Question: I am having trouble resizing images in my UITableViewCell after the screen rotates. In my 'cellForRowAtIndexPath' I detect the width of the device, and if the width is less than 480 I set the image to the screens width, and then set the height to the (images height / images width * screen width) to keep the image scaled. If the width of the device is greater than 480 I do the same thing, except I set the width equal to half of the screen, making the scaled image a little bit smaller.
Below is an image I drew of how the page looks with both portrait and landscape layout. When I rotate from landscape to portrait the visible images still remain on the screen and do not re-size unless I scroll to the point where they leave the screen.

The same thing works when I go from portrait to landscape, it leaves a big open space on the right side until I scroll down, then it loads just fine. I have a feeling this is something simple such as adding an autoresizingmask, but I cannot figure out where to put it and how to address it:
'''
[self.myTableView setAutoresizesSubviews:YES];
[self.myTableView setAutoresizingMask:
UIViewAutoresizingFlexibleWidth |
UIViewAutoresizingFlexibleHeight];
'''
Below is my 'cellForRowAtIndexPath'
'''
- (UITableViewCell *)tableView:(UITableView *)tableView cellForRowAtIndexPath:(NSIndexPath *)indexPath
{
NSString *cellIndentifier = @"BasicCell";
UITableViewCell *myCell = [tableView dequeueReusableCellWithIdentifier:cellIndentifier];
myCell = [[UITableViewCell alloc] initWithStyle:UITableViewCellStyleDefault reuseIdentifier:cellIndentifier];
CGRect result = [UIScreen mainScreen].bounds;
CGFloat width = CGRectGetWidth(result);
CGFloat height = CGRectGetHeight(result);
UIInterfaceOrientation interfaceOrientation = [UIApplication sharedApplication].statusBarOrientation;
if(UIInterfaceOrientationIsPortrait(interfaceOrientation)){
result.size = CGSizeMake(width, height);
} else if(UIInterfaceOrientationIsLandscape(interfaceOrientation)) {
result.size = CGSizeMake(height, width);
}
if(result.size.width <= 480) {
Companies *item = _feedItems[indexPath.row];
myImageView = [[UIImageView alloc] initWithFrame:CGRectMake(0,0,CGRectGetWidth(self.listTableView.bounds), (item.imageName.size.height / item.imageName.size.width) * CGRectGetWidth(self.listTableView.bounds))];
myImageView.tag = indexPath.row;
myImageView.image = item.imageName;
[myCell addSubview:myImageView];
}
if(result.size.width > 480) {
NSLog(@"IndexPath.row: %d, feedItems: %d",indexPath.row, _feedItems.count);
if((indexPath.row*2+1) <= _feedItems.count) {
Companies *item = _feedItems[indexPath.row * 2];
myImageView = [[UIImageView alloc] initWithFrame:CGRectMake(0,0,CGRectGetWidth(self.listTableView.bounds) / 2, (item.imageName.size.height / item.imageName.size.width) / 2 * CGRectGetWidth(self.listTableView.bounds))];
myImageView.tag = indexPath.row*2;
myImageView.image = item.imageName;
[myCell addSubview:myImageView];
if ((indexPath.row*2+1) < _feedItems.count) {
Companies *item2 = _feedItems[(indexPath.row * 2) + 1];
myImageView2 = [[UIImageView alloc] initWithFrame:CGRectMake(CGRectGetWidth(self.listTableView.bounds) / 2,0,CGRectGetWidth(self.listTableView.bounds) / 2, (item.imageName.size.height / item.imageName.size.width) / 2 * CGRectGetWidth(self.listTableView.bounds))];
myImageView2.tag = indexPath.row*2+1;
myImageView2.image = item2.imageName;
[myCell addSubview:myImageView2];
}
}
}
return myCell;
}
'''
I am certain I had the right idea at some point, but everything I have tried has not made a difference. My gut feeling tells me I need to add the autoresizingmask to the myImageView, however that is drawn in the cellForRowAtIndexPath. Any help is greatly appreciated.
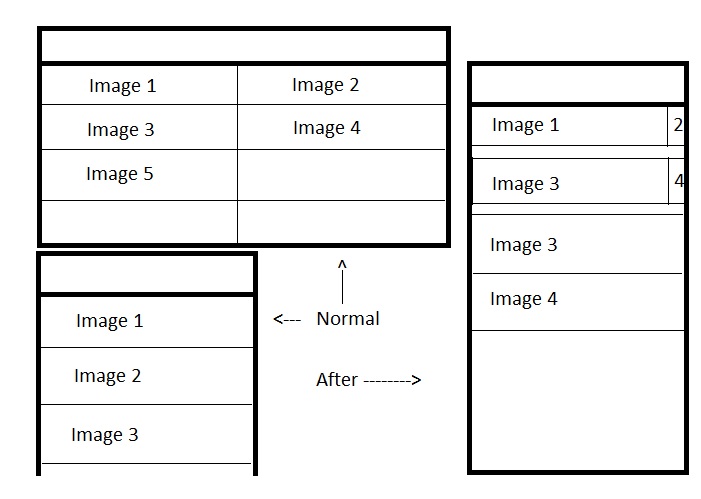
Answer: A call to '[self.myTableView reloadData]' should fix it if the cells only need to be reloaded (seems to be the problem as when you scroll the issue is fixed).
You can add something which looks like this:
'''
- (void)didRotateFromInterfaceOrientation:(UIInterfaceOrientation)fromInterfaceOrientation {
[self.myTableView reloadData]
}
'''